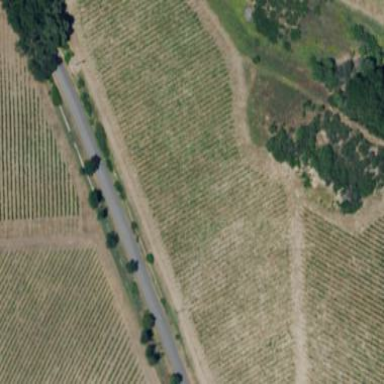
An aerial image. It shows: Vineyard.